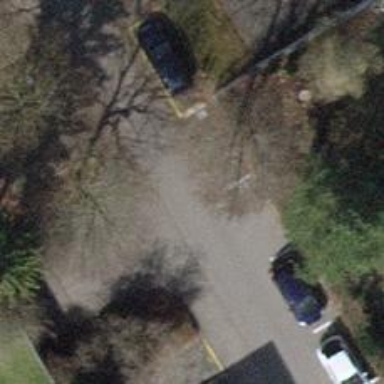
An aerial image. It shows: Residential road with parallel on-street parking on the right lane.